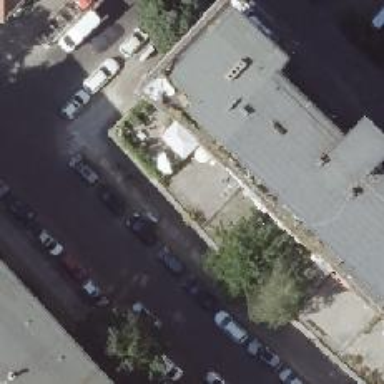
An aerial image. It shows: Vehicle inspection facility.